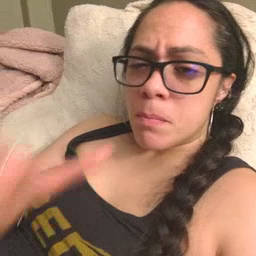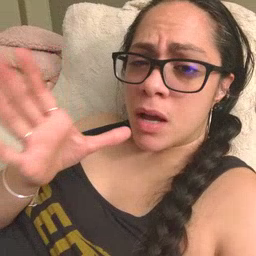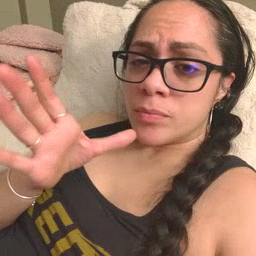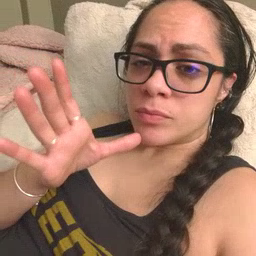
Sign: mom